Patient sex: M
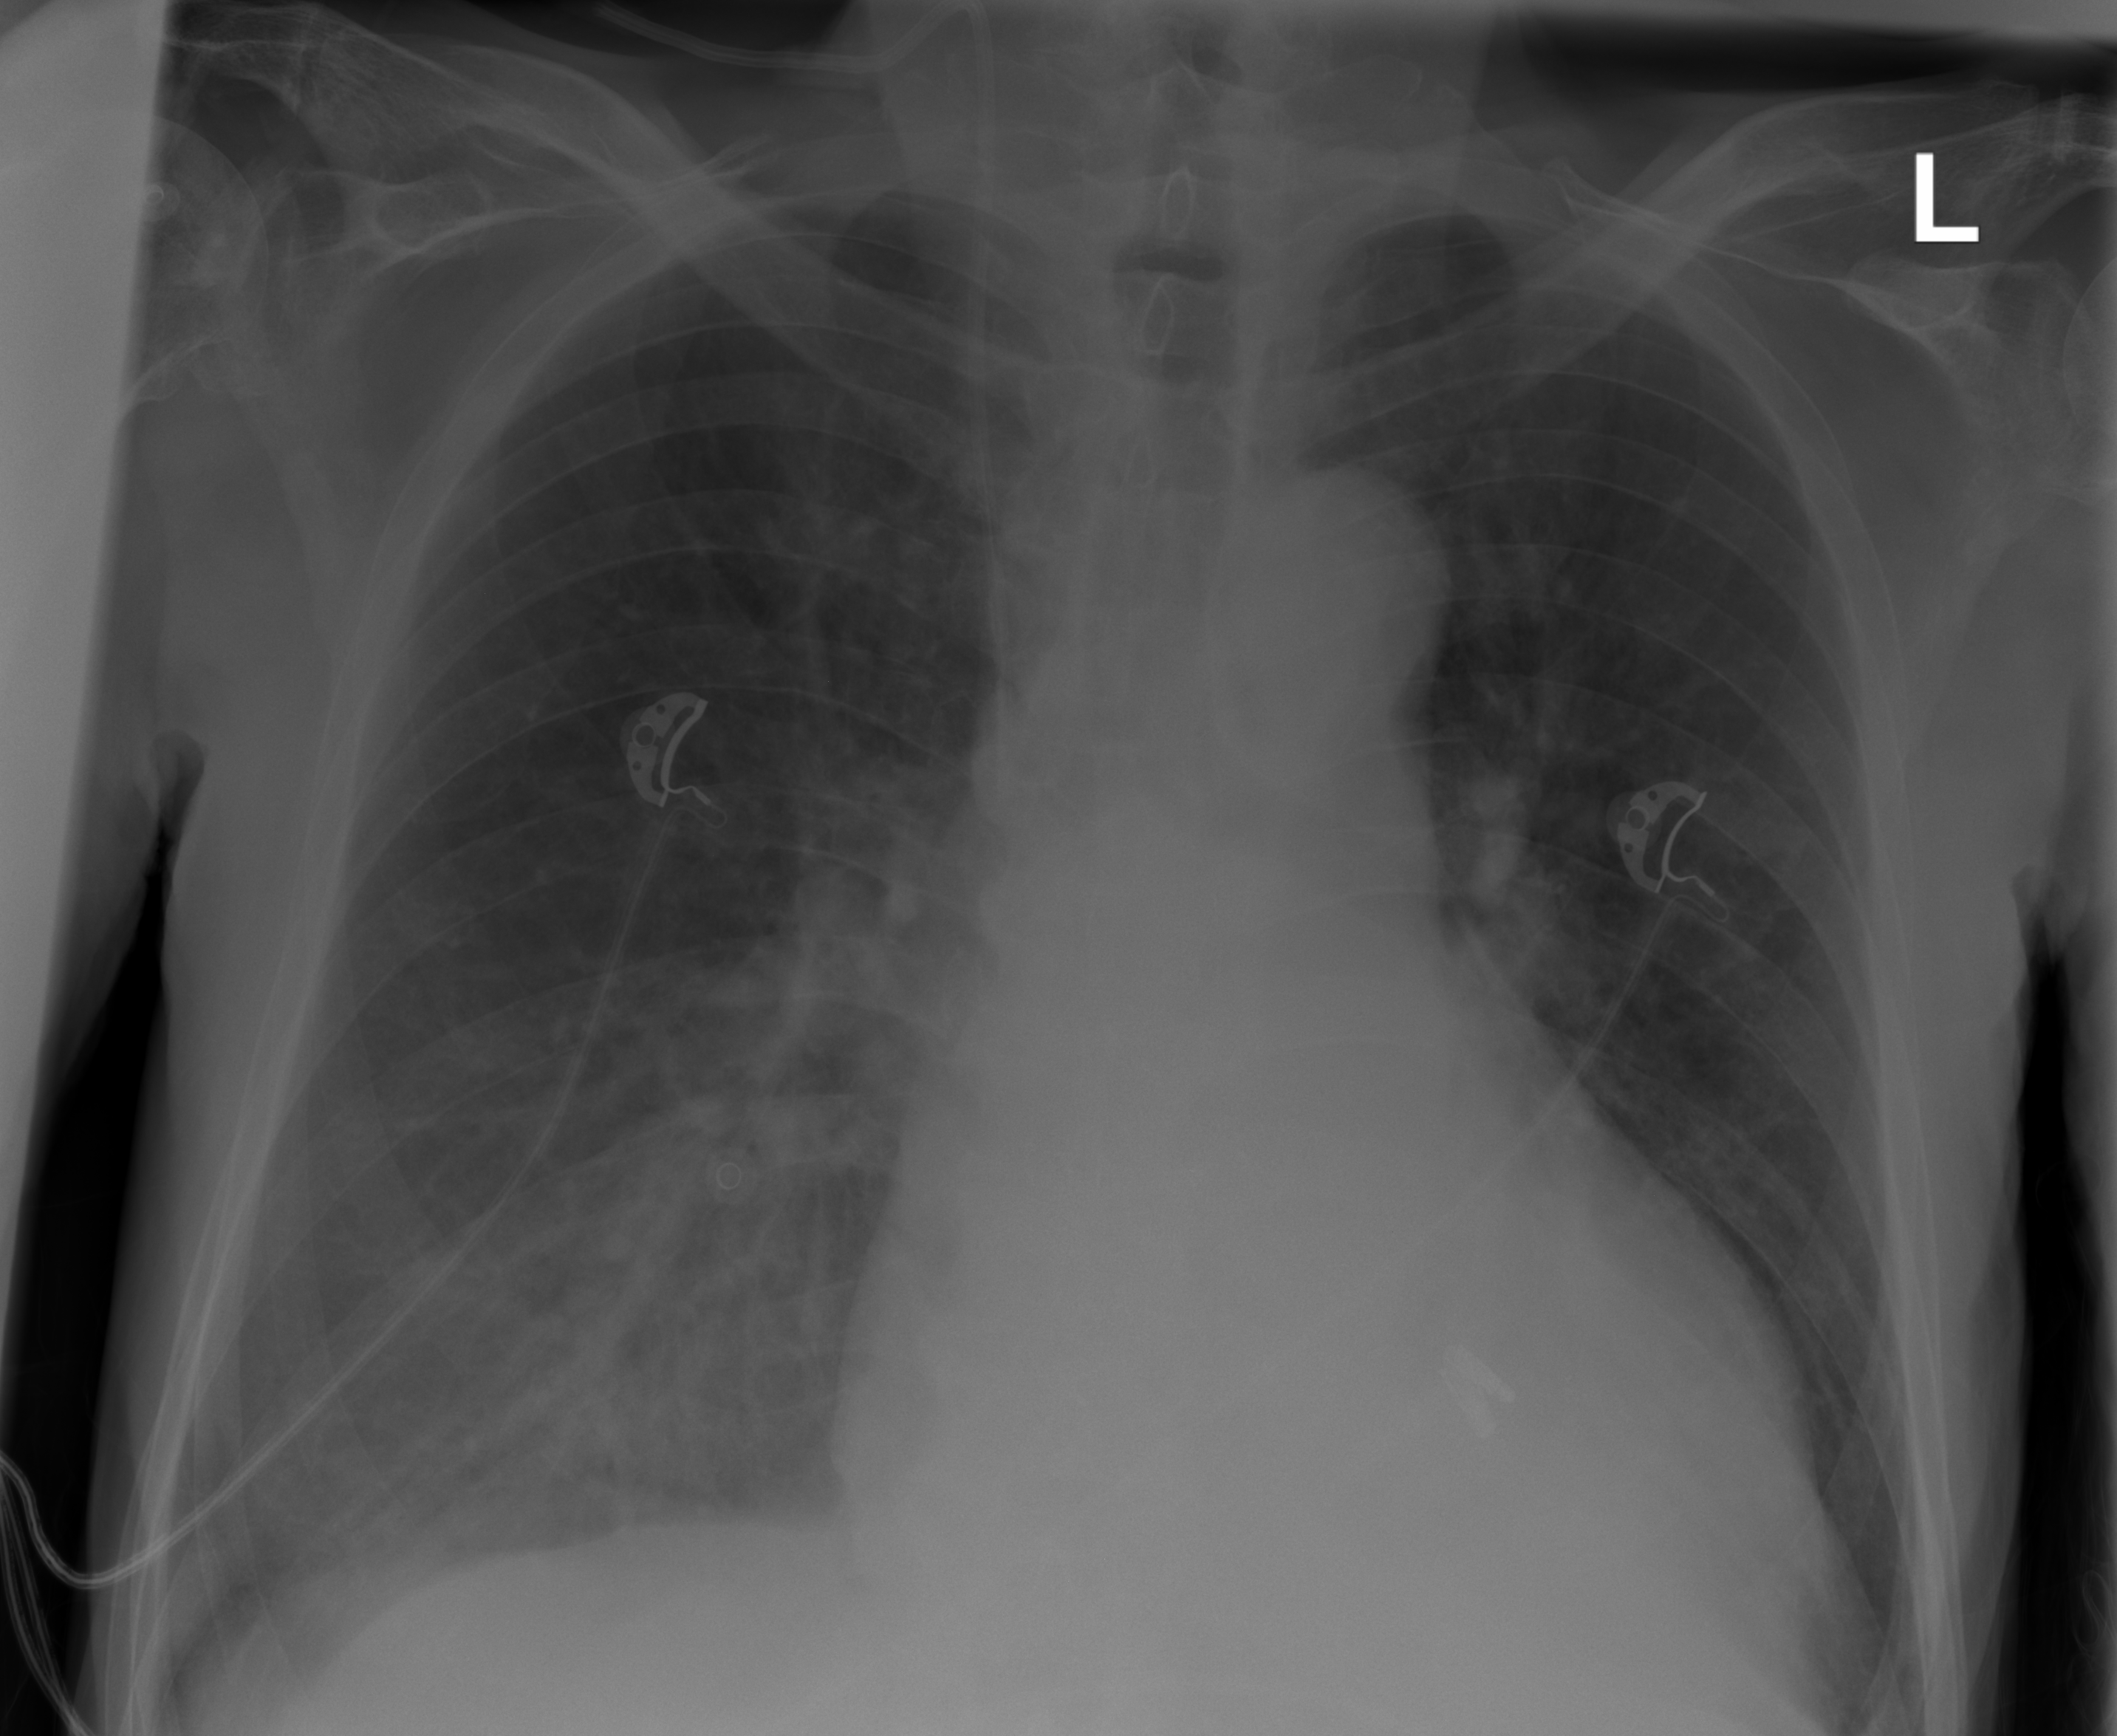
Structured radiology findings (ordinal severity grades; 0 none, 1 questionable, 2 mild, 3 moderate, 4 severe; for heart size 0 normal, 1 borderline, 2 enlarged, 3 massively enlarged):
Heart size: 1
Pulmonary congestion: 0
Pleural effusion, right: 2
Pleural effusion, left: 0
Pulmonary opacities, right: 0
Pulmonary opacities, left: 0
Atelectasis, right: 2
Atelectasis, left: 0